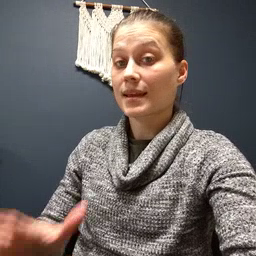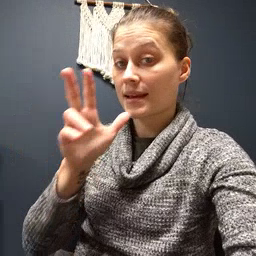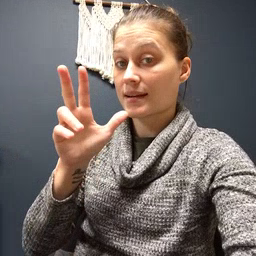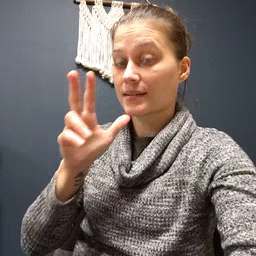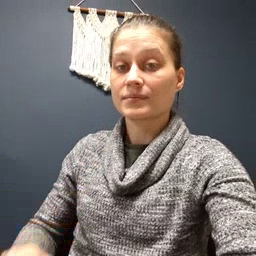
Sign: hen